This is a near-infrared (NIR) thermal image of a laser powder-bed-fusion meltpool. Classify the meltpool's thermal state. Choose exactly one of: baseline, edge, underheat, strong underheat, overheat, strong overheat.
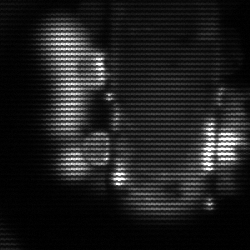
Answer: strong underheat